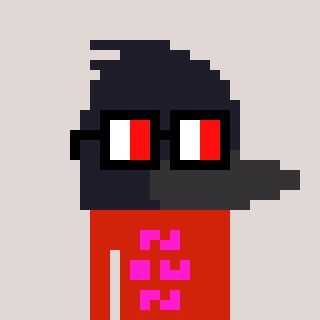
a pixel art character with square glasses with black frames and red eyes, a raven-shaped head and a red-colored body on a warm background